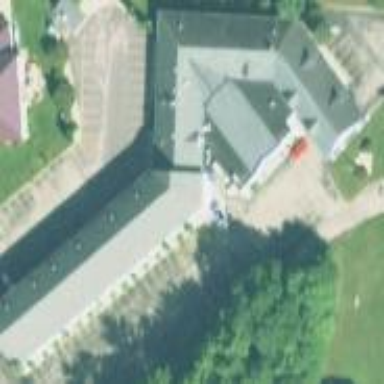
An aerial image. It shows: Hotel building.